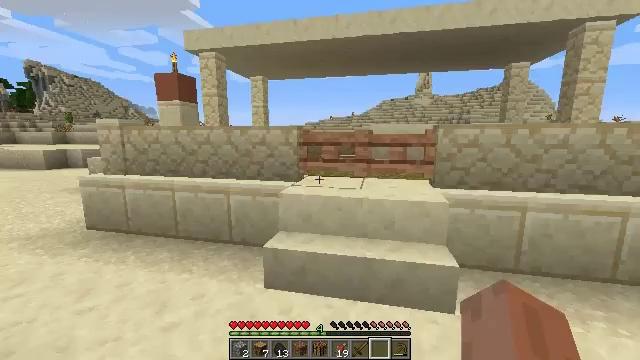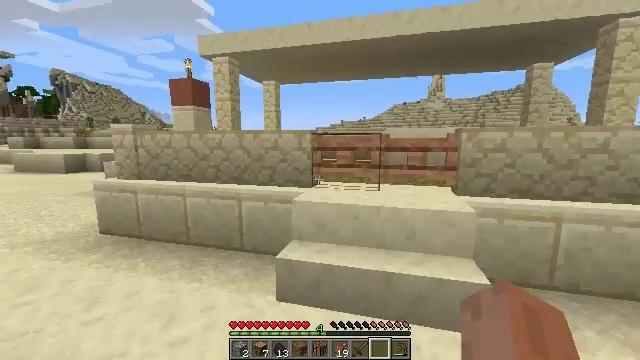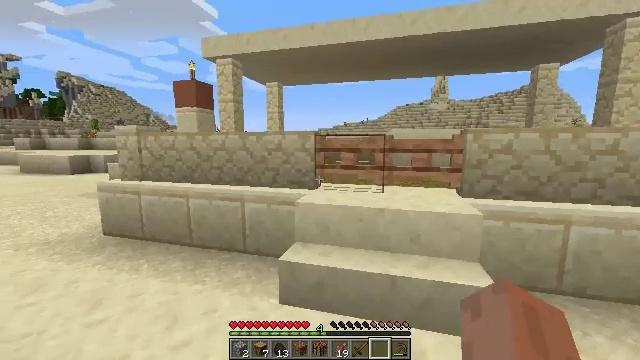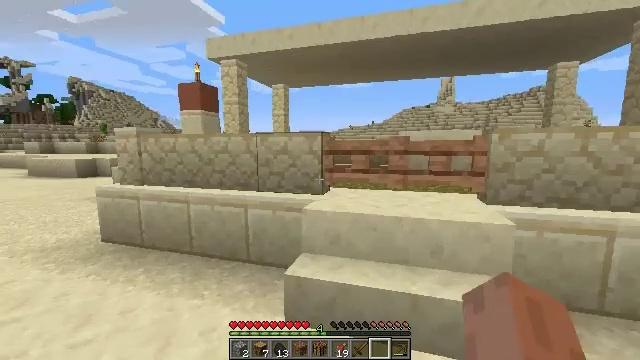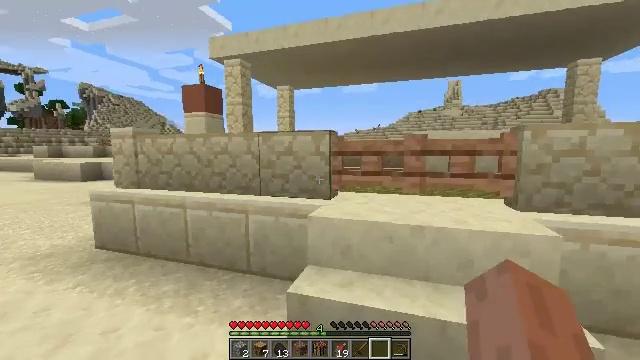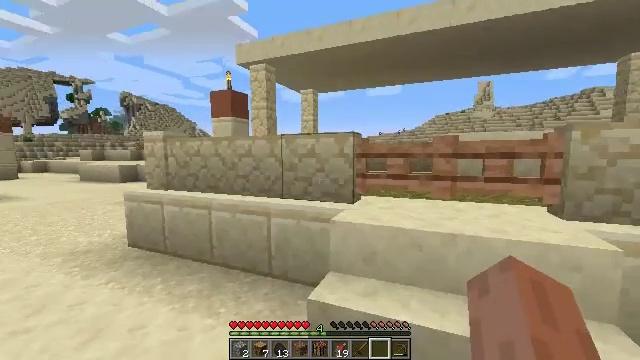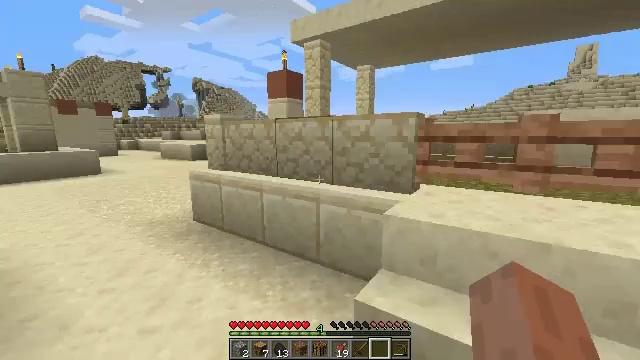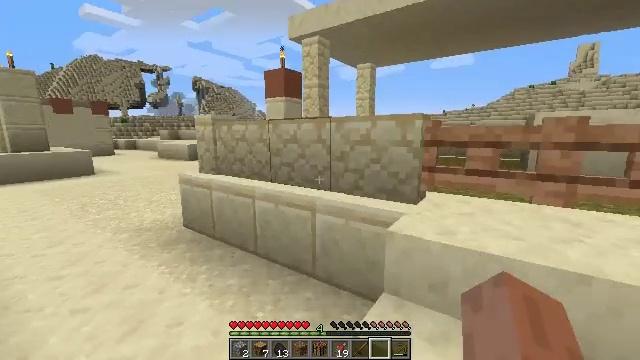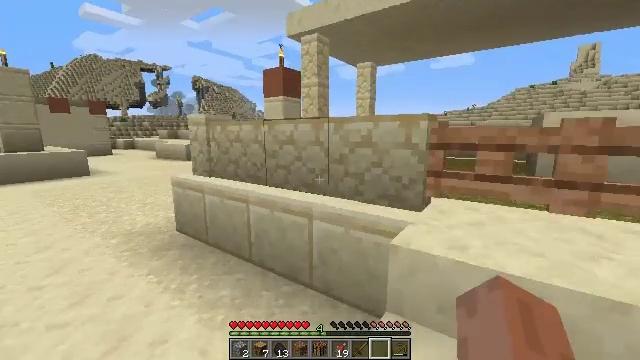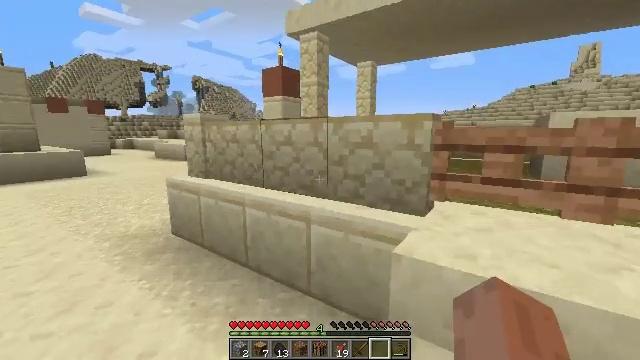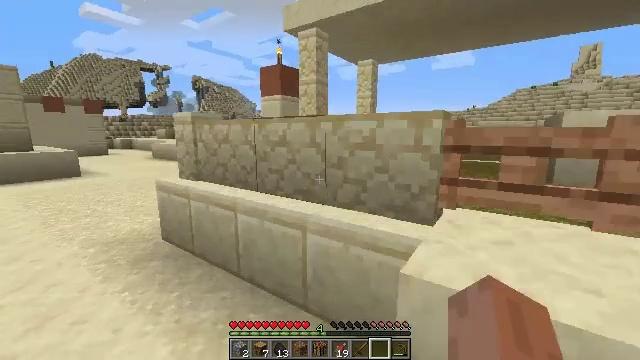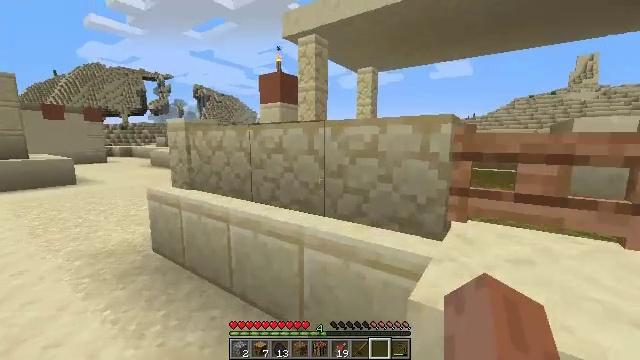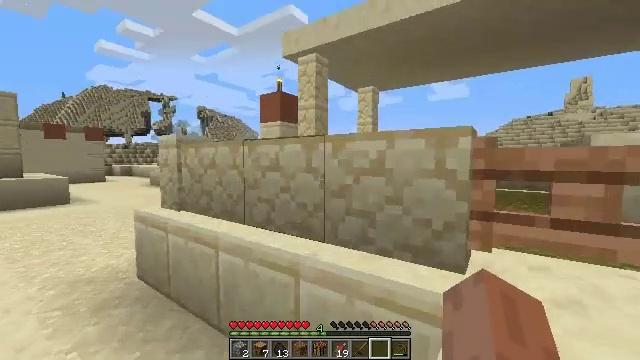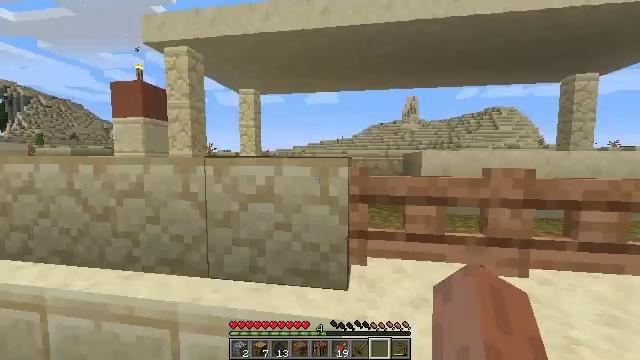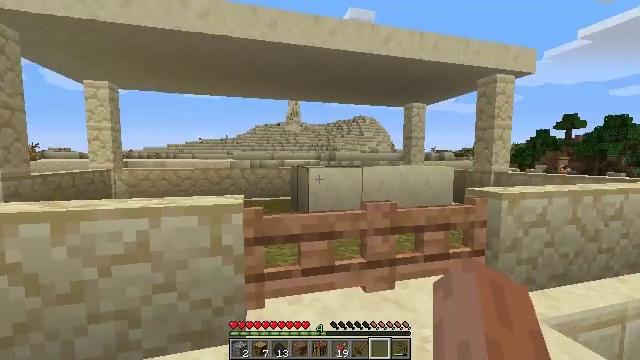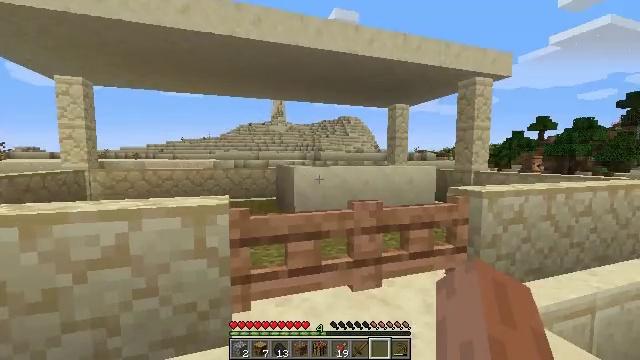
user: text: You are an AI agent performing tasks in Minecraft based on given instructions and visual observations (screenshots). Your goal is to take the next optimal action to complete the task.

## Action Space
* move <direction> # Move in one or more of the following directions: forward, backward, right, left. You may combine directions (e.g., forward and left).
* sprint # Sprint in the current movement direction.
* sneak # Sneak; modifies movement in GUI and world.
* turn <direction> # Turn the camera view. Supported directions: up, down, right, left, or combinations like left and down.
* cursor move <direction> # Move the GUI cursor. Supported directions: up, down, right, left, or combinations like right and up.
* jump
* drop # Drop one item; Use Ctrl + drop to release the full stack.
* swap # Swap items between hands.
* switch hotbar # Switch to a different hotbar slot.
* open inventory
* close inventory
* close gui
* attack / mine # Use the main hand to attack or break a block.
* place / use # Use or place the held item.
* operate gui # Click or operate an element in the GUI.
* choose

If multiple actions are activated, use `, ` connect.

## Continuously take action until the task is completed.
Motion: motion action
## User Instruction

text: Attack the hay block to get hay.
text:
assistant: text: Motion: move forward, turn left
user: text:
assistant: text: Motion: move forward
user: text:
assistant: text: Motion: move forward, turn left
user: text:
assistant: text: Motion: move forward, turn left
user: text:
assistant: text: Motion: move forward, turn left
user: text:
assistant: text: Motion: move forward, turn left and down
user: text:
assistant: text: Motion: move forward
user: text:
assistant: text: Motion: move forward
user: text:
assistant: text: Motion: move forward
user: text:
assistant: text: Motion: move forward
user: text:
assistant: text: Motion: move forward, turn up
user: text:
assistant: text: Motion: turn up
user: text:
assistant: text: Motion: turn right
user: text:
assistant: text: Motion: turn right
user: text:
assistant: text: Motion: turn right
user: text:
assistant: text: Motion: move right
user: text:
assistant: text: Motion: move right
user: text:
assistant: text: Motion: move right
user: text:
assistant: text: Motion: move forward and move right, turn left
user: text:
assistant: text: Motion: move forward, turn left and down
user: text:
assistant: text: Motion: move forward, turn left and down
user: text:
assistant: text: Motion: move forward, turn left and down
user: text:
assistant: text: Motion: move forward, turn left and down
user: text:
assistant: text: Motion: move forward, turn left and down
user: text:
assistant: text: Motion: move forward, turn left and down
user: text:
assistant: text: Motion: move forward
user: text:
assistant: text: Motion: no_op
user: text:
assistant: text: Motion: no_op
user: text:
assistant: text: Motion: no_op
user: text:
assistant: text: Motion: no_op